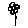
Label: flower